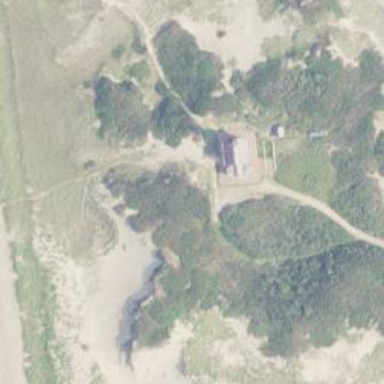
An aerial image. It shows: Lighthouse.